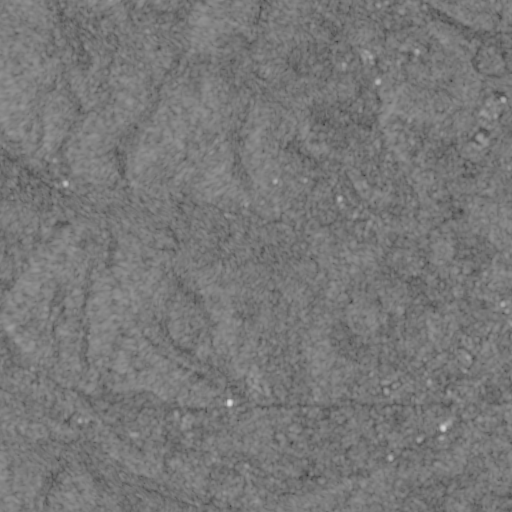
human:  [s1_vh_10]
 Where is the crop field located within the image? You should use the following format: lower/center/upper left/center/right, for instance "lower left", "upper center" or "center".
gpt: The crop field is located in the lower left of the image.
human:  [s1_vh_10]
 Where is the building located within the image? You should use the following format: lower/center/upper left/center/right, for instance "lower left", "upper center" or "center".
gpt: There is no building in the image.

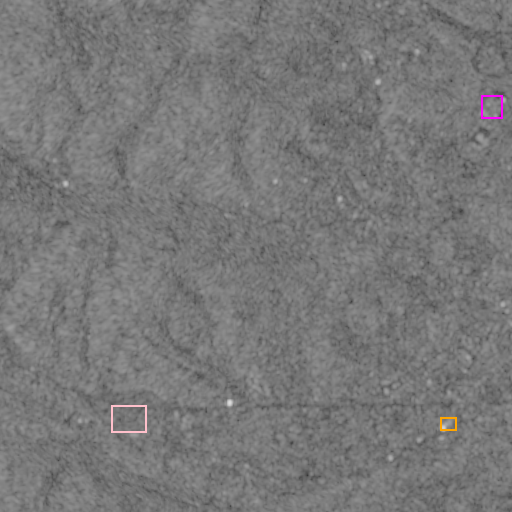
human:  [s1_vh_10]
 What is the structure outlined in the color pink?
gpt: The structure outlined in pink is a crop field.
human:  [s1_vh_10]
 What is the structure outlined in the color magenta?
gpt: The structure outlined in magenta is a building.
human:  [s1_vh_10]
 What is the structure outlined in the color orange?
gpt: The structure outlined in orange is a building.
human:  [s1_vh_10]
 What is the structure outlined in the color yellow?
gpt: There is no yellow outline.